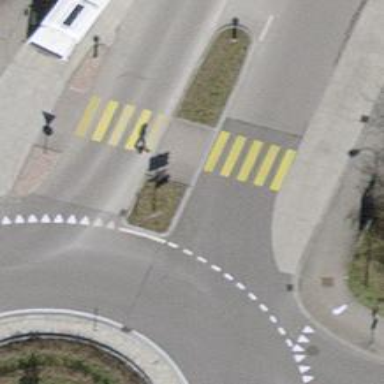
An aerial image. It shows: Uncontrolled zebra crossing with pedestrian island.